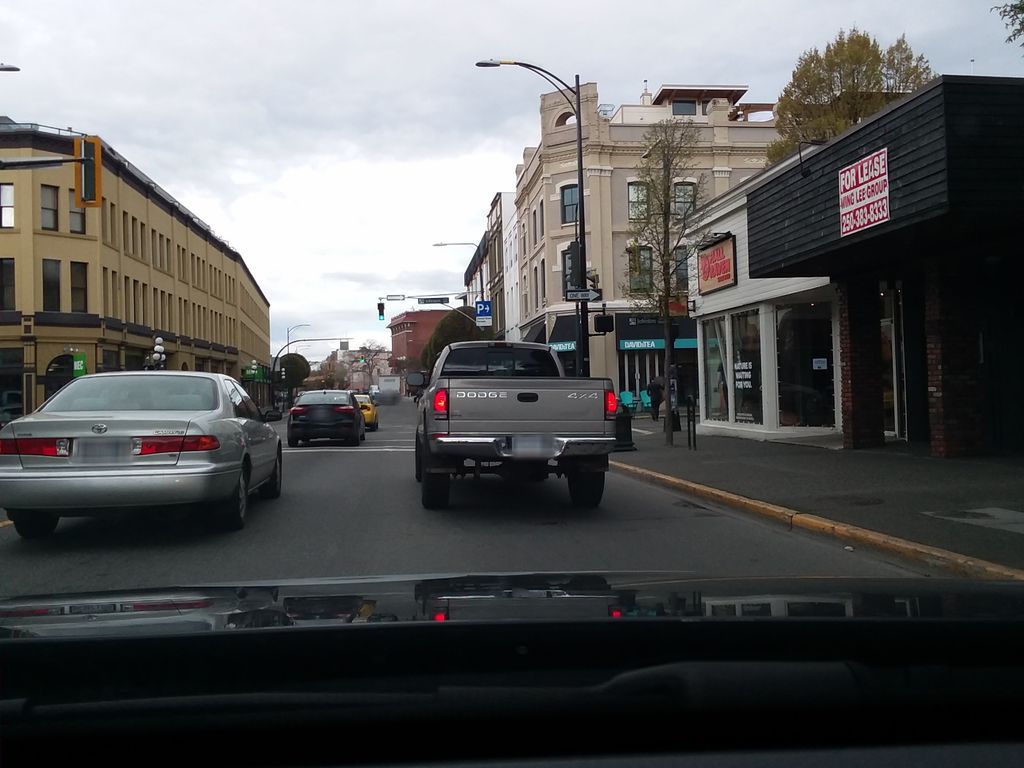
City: victoria